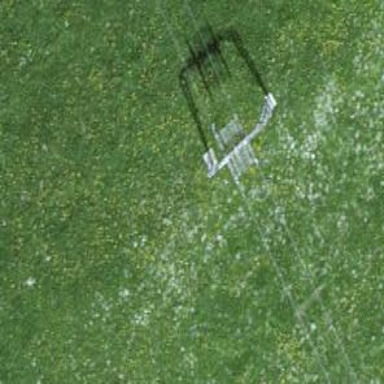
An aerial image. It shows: Pylon for aerialway.